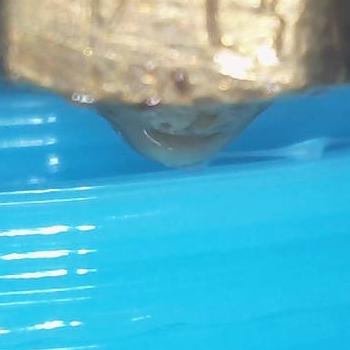
Flow rate: 35%